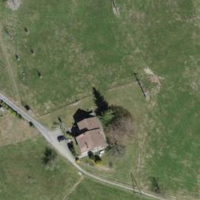
EUNIS habitat code: 24
Species observed at this site:
Geum rivale